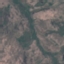
Label: HerbaceousVegetation